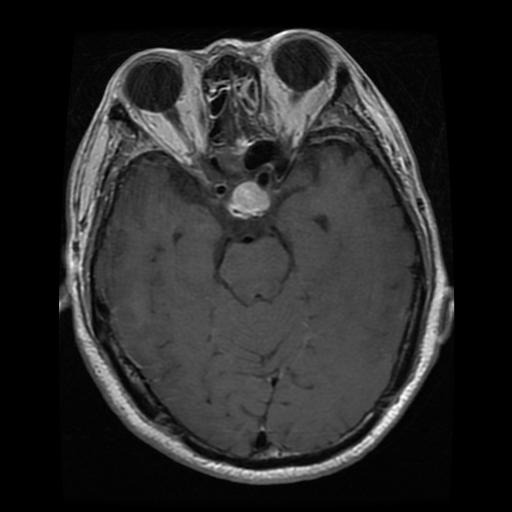
Label: pituitary